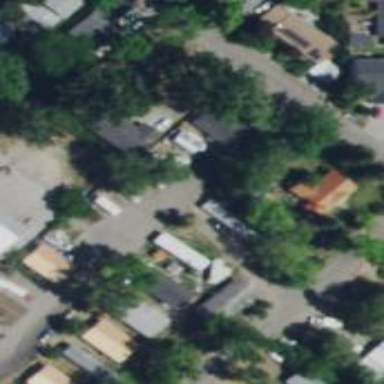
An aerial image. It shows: Residential area designated as trailer park.